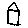
Label: house